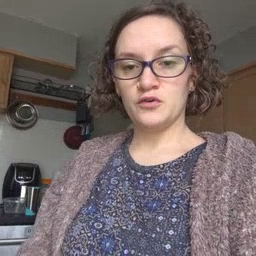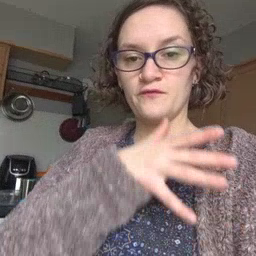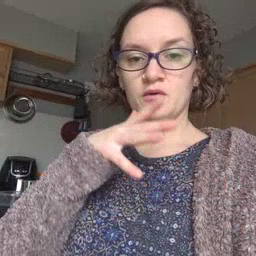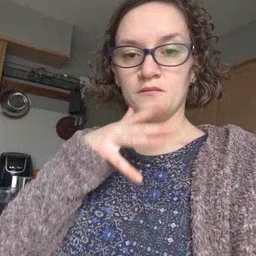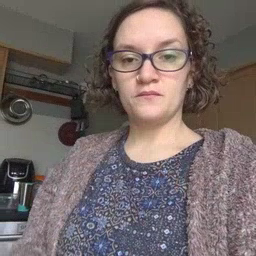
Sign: farm